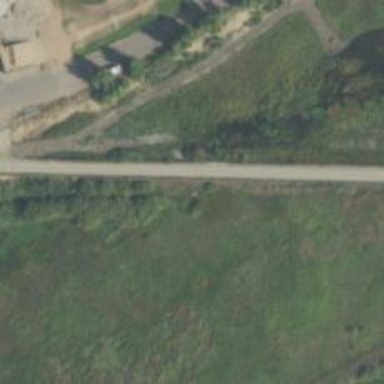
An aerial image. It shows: Culvert tunnel.